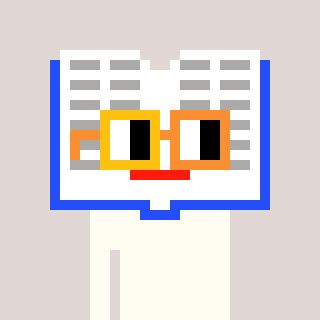
a pixel art character with square yellow and orange glasses, a dictionary-shaped head and a slimegreen-colored body on a warm background